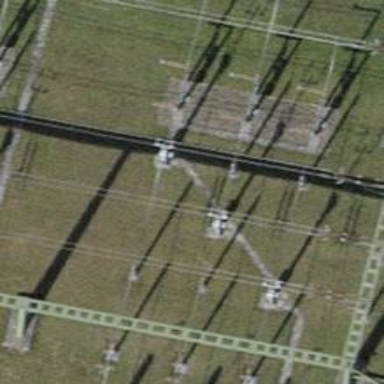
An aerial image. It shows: Switch used for power control.